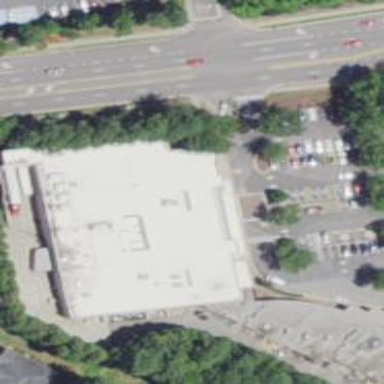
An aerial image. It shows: Supermarket.